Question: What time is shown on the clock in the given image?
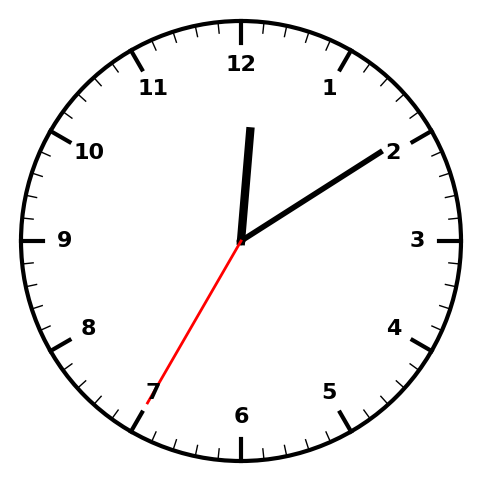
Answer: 12:09:35